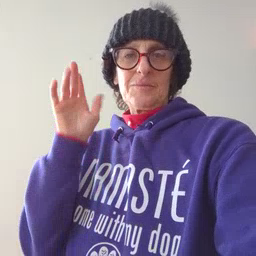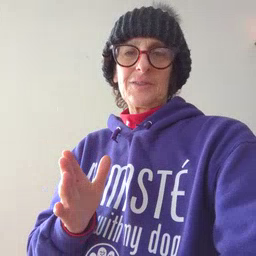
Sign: person